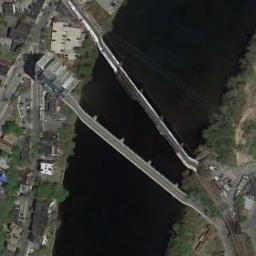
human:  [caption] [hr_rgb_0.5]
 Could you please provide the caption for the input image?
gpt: There are two bridges over the river with some buildings and plants on both sides .

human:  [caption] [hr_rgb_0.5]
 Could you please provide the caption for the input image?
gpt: The two bridges intersect on the river bank .

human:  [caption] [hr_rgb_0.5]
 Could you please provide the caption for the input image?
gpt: Two bridges built on a dark blue river and some buildings on both sides of the river .

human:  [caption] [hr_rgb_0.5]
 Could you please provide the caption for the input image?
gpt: The two bridges connect the land on both sides of the deep blue river, With many buildings and roads on the land .

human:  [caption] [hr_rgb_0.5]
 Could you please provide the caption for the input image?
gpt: Many buildings are at either end of the bridges .